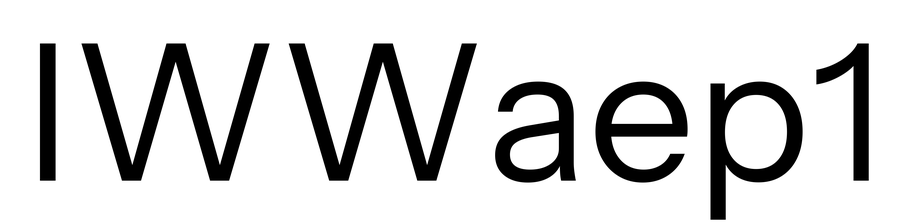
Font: InstrumentSans_Regular